Question: I'm using canvas to draw my custom shape, and I want to add glow effect on it's end like in Android Progressbar View. I tried to look at Android sources, but did not found how exactly such effect is achieved.

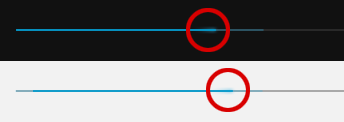
Answer: The glow effect is part of the PNG image, see its <URL>.